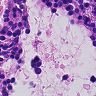
Metastatic tissue present: no